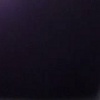
Label: space